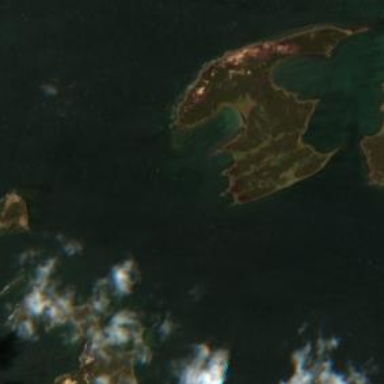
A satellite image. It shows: Island with natural coastline.